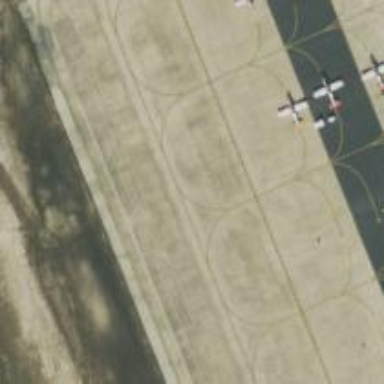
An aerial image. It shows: Image of taxiway at airport.